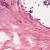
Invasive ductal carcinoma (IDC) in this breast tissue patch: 0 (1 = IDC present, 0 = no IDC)